Question: New to CSS, I'm trying to keep my search form in-line with the other navbar elements, and weird thing is when initially going to the page it's on 2 lines, yet when I refresh it's in-line. How do I keep this in-line?

'''
<div class="blog-masthead">
<div class="container">
<nav class="blog-nav">
<a class="blog-nav-item" href="{{ path('general_sym_project_homepage') }}">Home</a>
<a class="blog-nav-item" href="#">New features</a>
<a class="blog-nav-item" href="http://www.stackoverflow.com">Stack Overflow</a>
<a class="blog-nav-item" href="http://www.symfony.com">Resources</a>
<a class="blog-nav-item" href="{{ path('general_sym_project_about') }}">About</a>
<form class="navbar-form navbar-right">
<input type="text" class="form-control" placeholder="Search...">
</form>
</nav>
</div>
</div>
.blog-nav-item {
position: relative;
display: inline-block;
padding: 10px;
font-weight: 500;
color: #cdddeb;
}
.blog-nav-item:hover,
.blog-nav-item:focus {
color: #fff;
text-decoration: none;
}
/* Active state gets a caret at the bottom */
.blog-nav .active {
color: #fff;
}
.blog-nav .active:after {
position: absolute;
bottom: 0;
left: 50%;
width: 0;
height: 0;
margin-left: -5px;
vertical-align: middle;
content: " ";
border-right: 5px solid transparent;
border-bottom: 5px solid;
border-left: 5px solid transparent;
}
'''
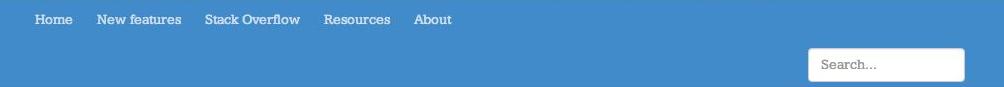
Answer: I think you can create a rule for . Just add these css;
'''
.navbar-right{
float: right;
margin-top: 10px;
}
'''